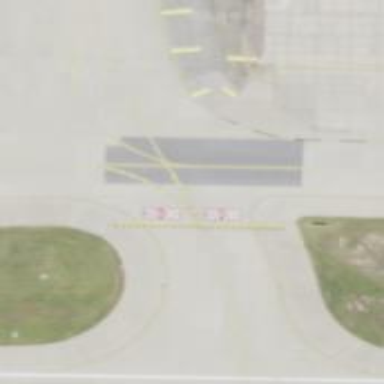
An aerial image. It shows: View of taxiway at the airport.